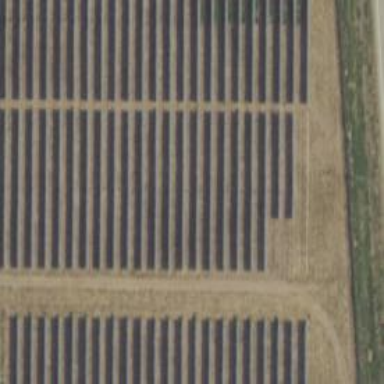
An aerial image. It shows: Solar power generator utilizing photovoltaic technology with solar photovoltaic panels.